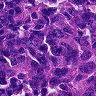
Metastatic tissue present: yes